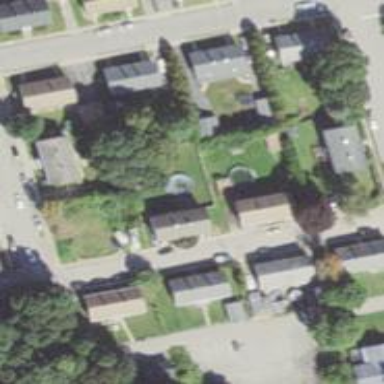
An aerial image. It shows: Residential driveway serving as service road.